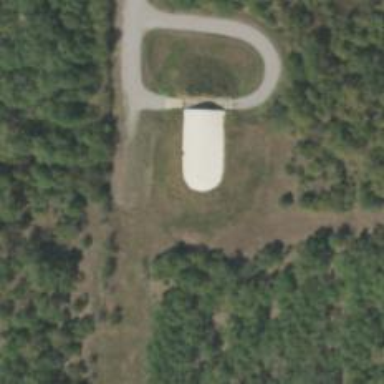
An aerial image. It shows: Military bunker.